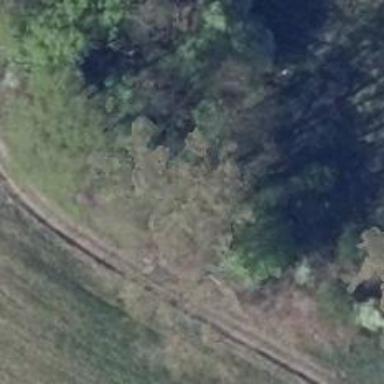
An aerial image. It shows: Row of trees in natural setting.